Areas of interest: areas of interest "Hospital"
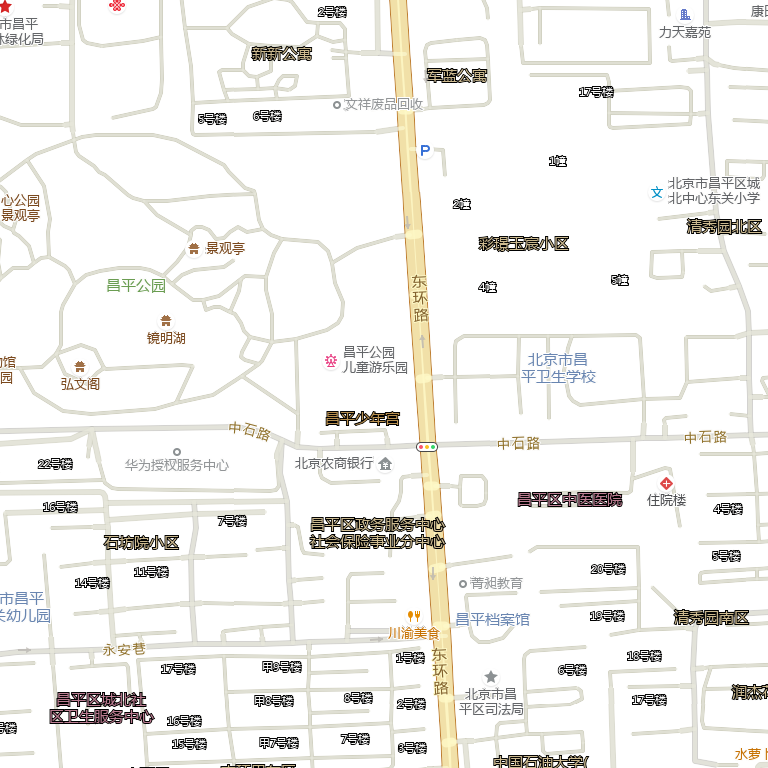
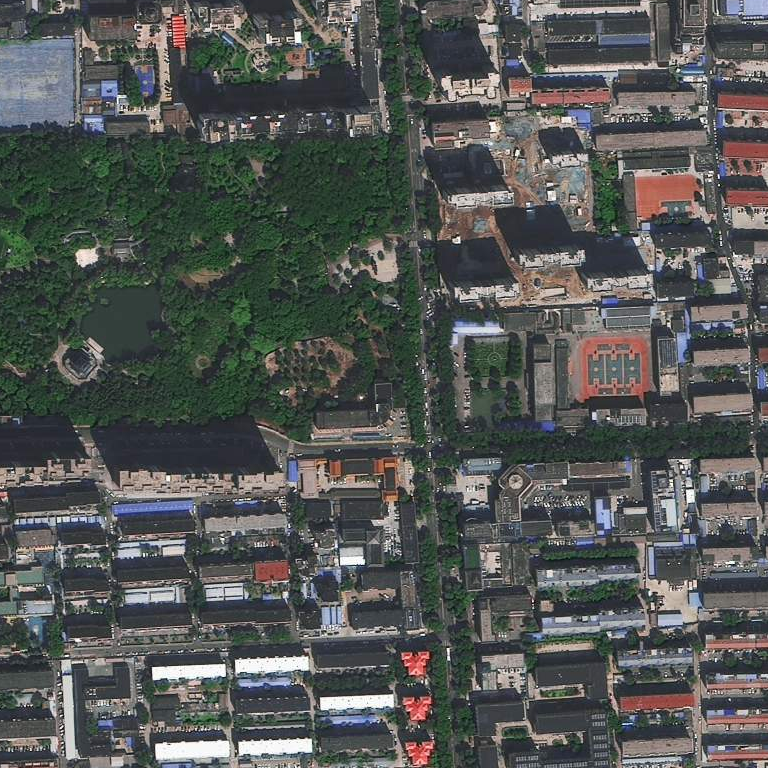